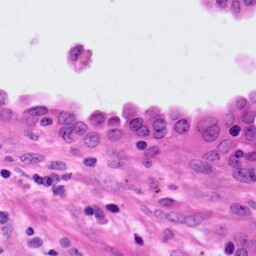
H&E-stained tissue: Lung